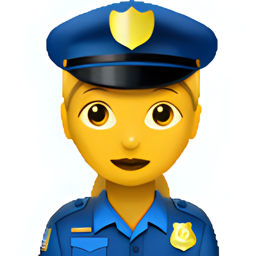
Name: female police officer
Emoji: 👮‍♀️
Group: People & Body
Sub-group: person-role